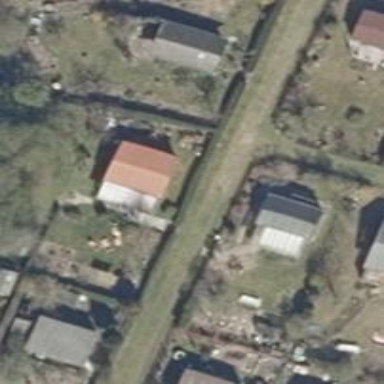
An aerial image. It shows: Footway covered with grass.